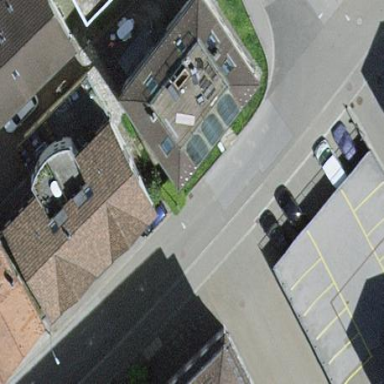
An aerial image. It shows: Hipped roof apartment building.